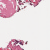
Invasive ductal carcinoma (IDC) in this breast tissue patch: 0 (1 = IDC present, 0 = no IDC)